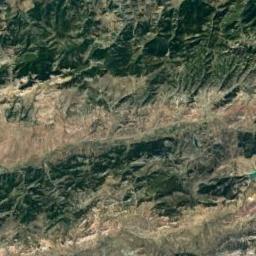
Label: mountain